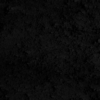
Label: not_dusty